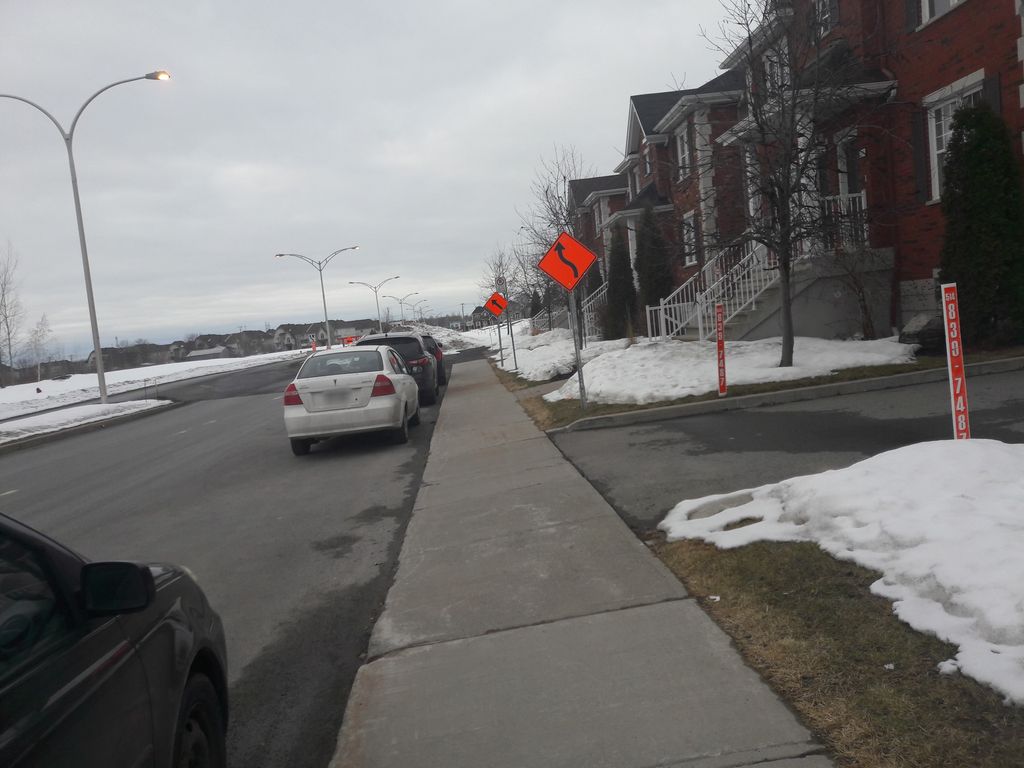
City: montreal